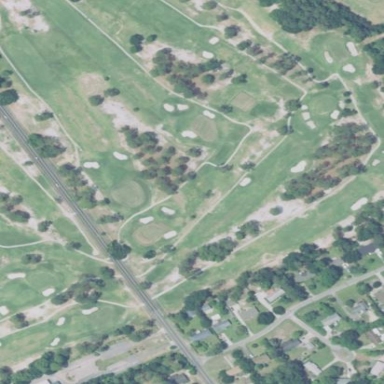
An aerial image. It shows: Area of rough grass used for golf.